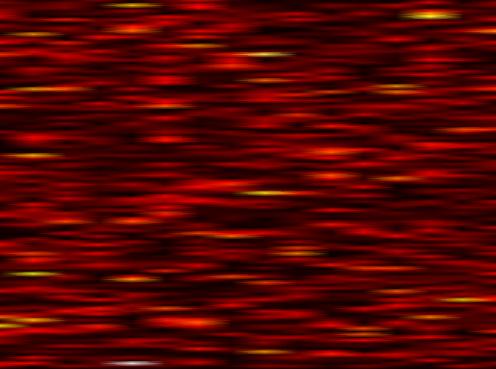
Label: FBMC